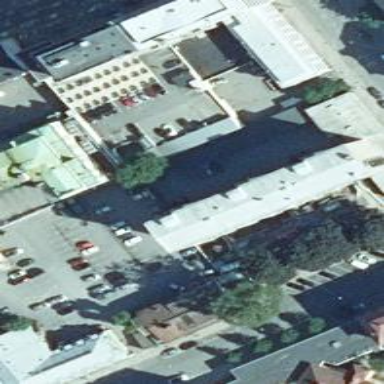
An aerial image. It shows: Building with gabled metal roof. The building part is characterized by its tan color.